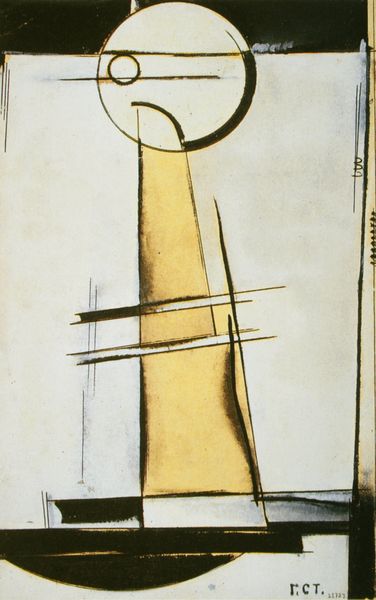
Titel: Gegenstandslose Komposition
Künstler: Georgij Stenberg
Standort: St. Petersburg
Institution: Russisches Museum
Schlagwörter: gemälde, gelb, kubismus, abstrakt, kreise, lupe, kandinsky, kubisch, halbkreise